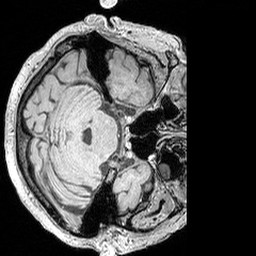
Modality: MP2RAGE
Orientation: axial
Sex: male
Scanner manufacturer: siemens
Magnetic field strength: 3 T
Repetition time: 5 s
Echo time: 0.00292 s